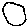
Label: circle